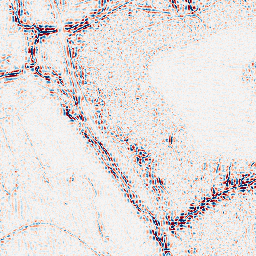
Category: wavelet
Decomposition family: wavelet_dwt
Decomposition parameters: wavelet: db8
level: 2
Upsampling method: quartic
Upsampling parameters: scale: 8
Upsampling scale: 8